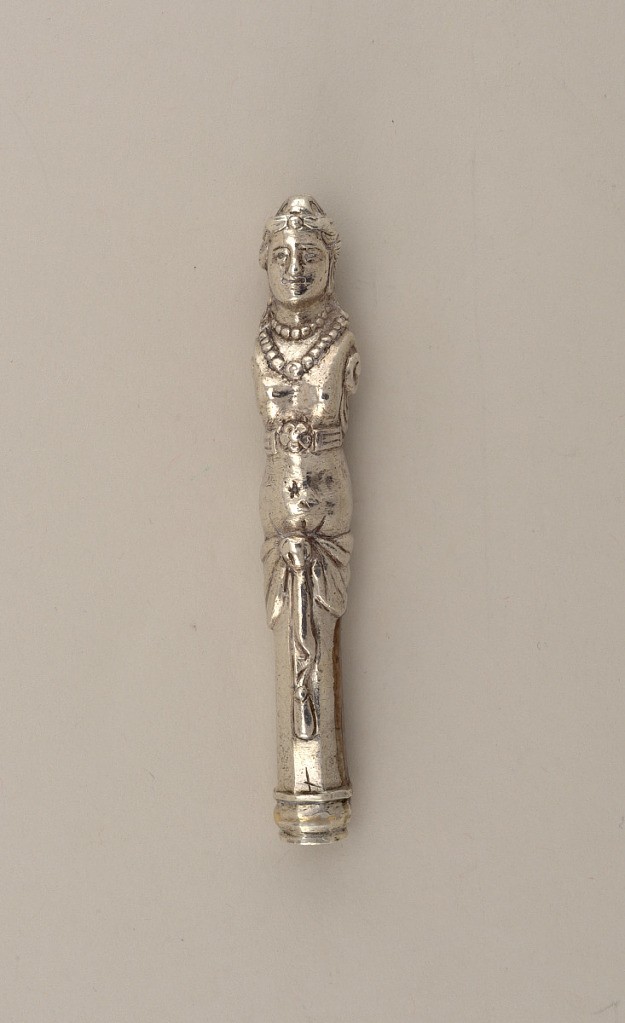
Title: handle
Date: late 17th century
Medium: silver
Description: Handle in the shape of female caryatids, handle can be screwed on implement